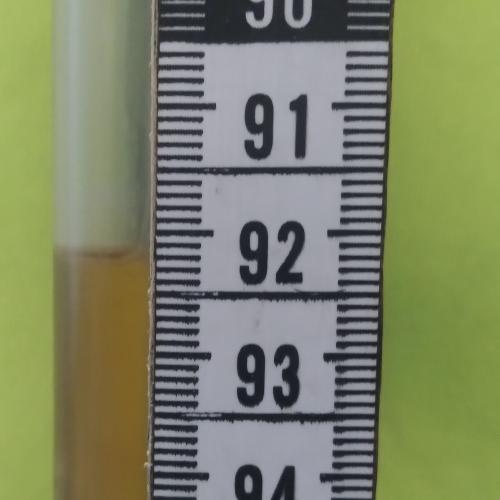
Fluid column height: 92.2 cm